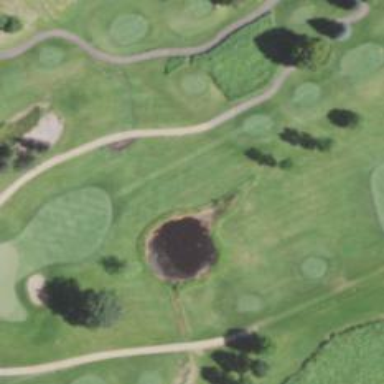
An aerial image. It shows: Path used for both walking and golf.